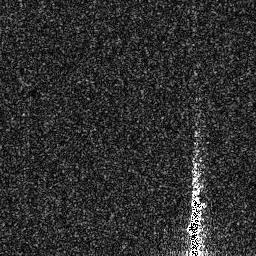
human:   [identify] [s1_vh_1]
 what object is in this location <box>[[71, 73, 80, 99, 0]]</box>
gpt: <ref>1 medium ship at the bottom right</ref>